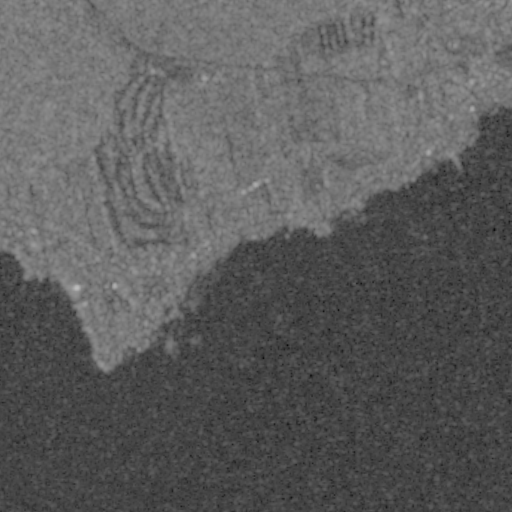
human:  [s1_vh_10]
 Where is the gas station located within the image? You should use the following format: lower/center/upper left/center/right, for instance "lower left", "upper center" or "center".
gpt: The gas station is located in the upper right of the image.
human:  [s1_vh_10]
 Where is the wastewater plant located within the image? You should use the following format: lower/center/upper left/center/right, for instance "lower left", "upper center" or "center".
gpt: The wastewater plant is located in the upper right of the image.
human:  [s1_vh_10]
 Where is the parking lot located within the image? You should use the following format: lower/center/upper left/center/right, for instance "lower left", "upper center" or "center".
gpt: There is no parking lot in the image.

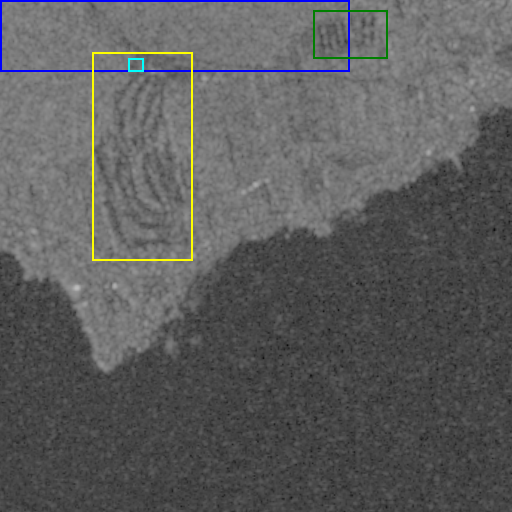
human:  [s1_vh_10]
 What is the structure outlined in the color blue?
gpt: The structure outlined in blue is a crop field.
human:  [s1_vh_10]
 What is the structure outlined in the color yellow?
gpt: The structure outlined in yellow is a park.
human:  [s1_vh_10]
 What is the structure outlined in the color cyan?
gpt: The structure outlined in cyan is a parking lot.
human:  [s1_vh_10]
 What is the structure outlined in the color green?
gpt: The structure outlined in green is a wastewater plant.
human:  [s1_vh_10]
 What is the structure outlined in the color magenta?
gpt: There is no magenta outline.